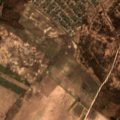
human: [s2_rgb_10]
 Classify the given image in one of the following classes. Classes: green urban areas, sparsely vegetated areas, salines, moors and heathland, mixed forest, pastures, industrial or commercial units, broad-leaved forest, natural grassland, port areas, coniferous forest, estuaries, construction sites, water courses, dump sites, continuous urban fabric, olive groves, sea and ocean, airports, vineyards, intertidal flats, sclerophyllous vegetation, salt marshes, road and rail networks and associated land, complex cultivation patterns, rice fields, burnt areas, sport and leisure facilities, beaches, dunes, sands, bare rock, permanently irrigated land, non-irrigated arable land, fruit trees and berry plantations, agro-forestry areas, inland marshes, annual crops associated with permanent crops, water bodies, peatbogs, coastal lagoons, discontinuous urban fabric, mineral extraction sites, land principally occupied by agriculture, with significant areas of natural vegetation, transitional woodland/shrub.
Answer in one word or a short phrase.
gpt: industrial or commercial units, non-irrigated arable land, complex cultivation patterns, land principally occupied by agriculture, with significant areas of natural vegetation, broad-leaved forest, transitional woodland/shrub